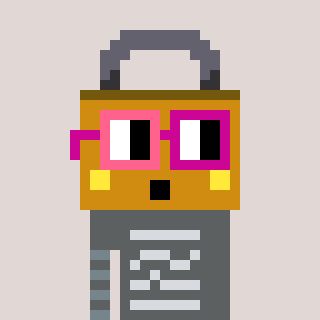
a pixel art character with square pink and red glasses, a lock-shaped head and a teal-colored body on a warm background